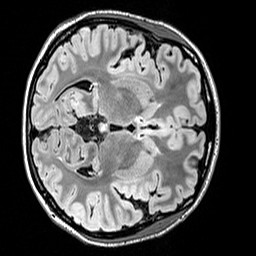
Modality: FLAIR
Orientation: axial
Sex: female
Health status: ill
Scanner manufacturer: siemens
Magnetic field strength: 3 T
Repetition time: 5 s
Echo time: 0.388 s